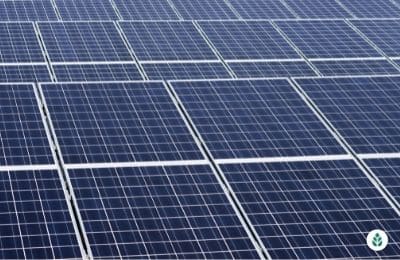
Label: Clean